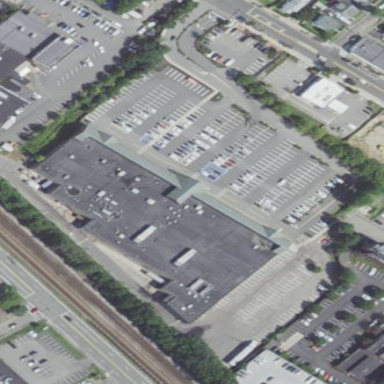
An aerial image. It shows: Retail area.